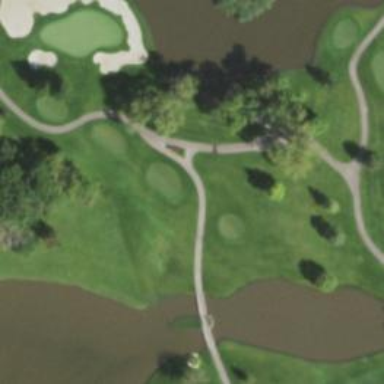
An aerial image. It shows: Path used for both walking and golf.